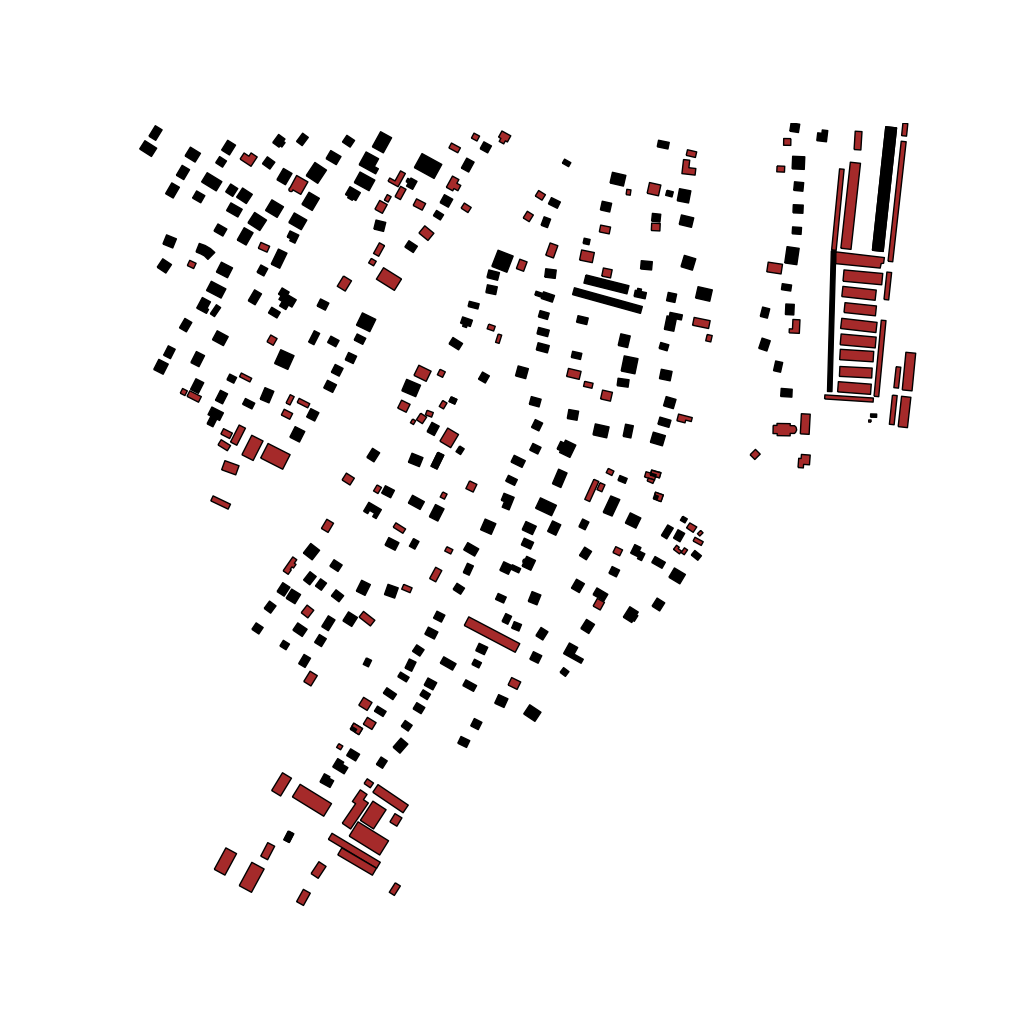
Tags: overhead vector_map, agriculture, business, industrial, recreation, residential, special, soviet, individual_rise, low_rise, density_2, Building, Facility, 1.0 km²